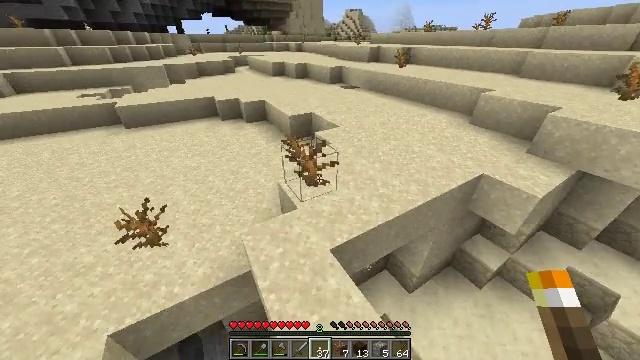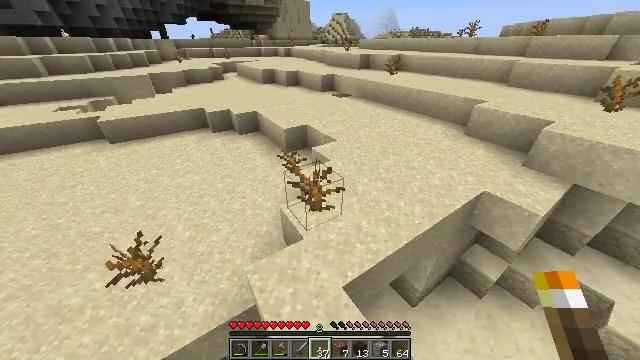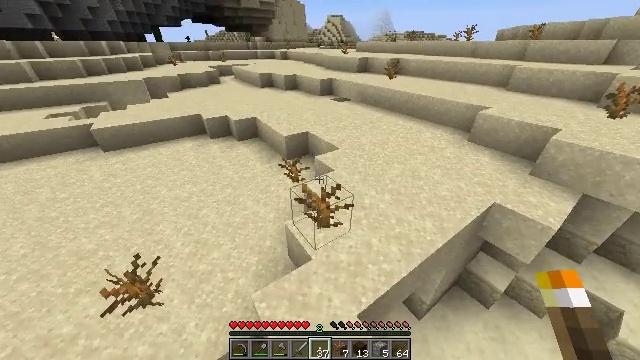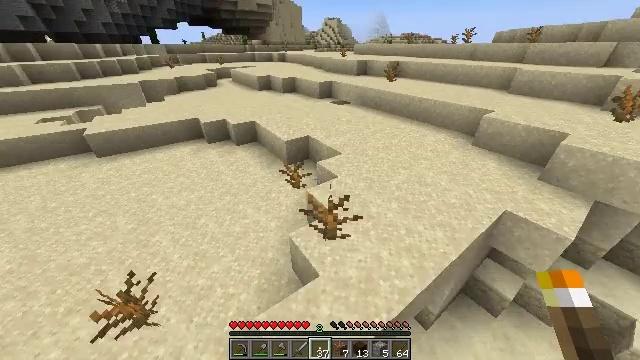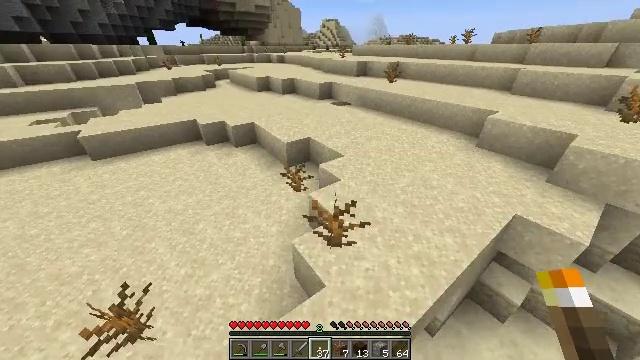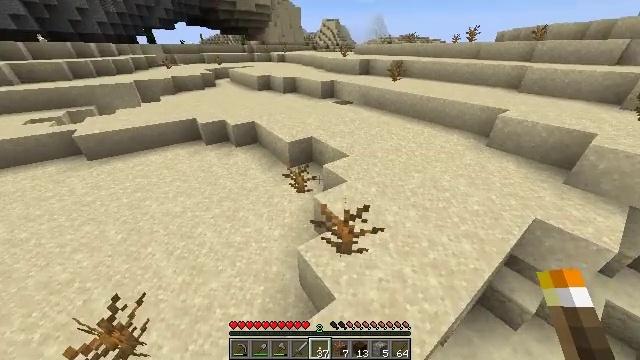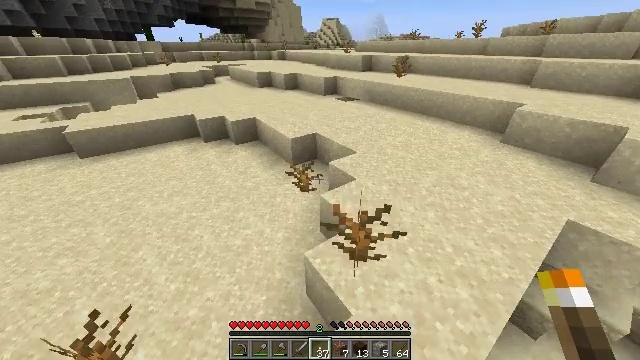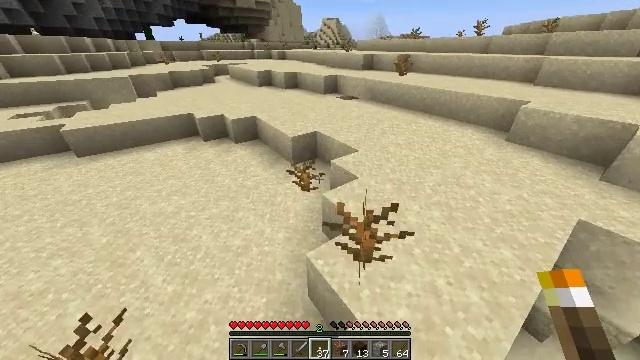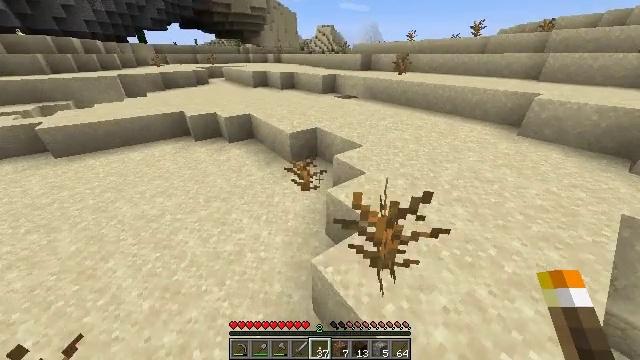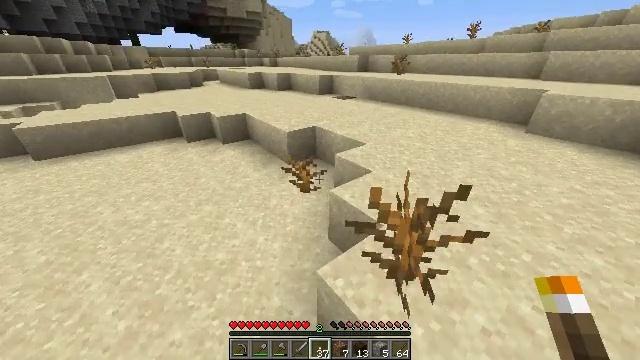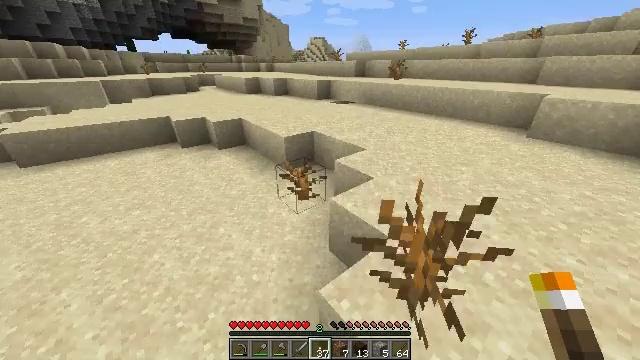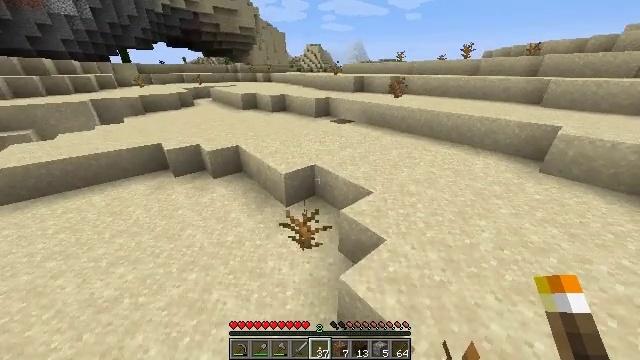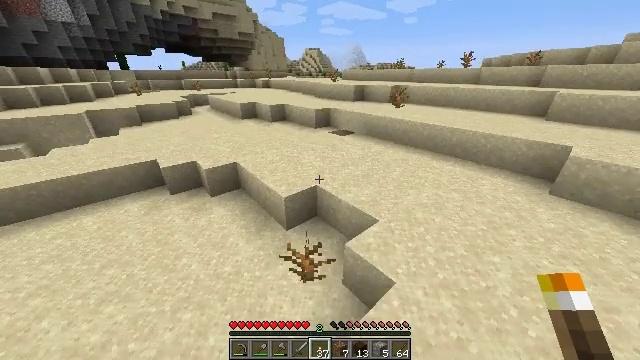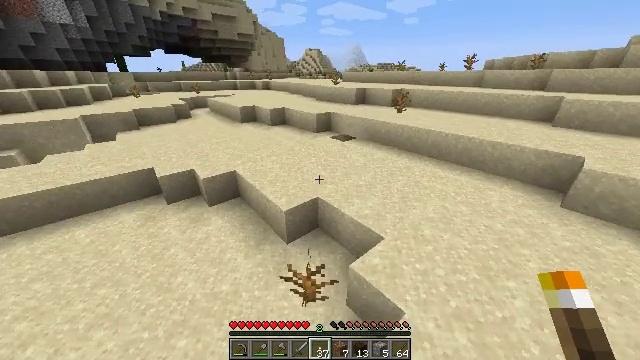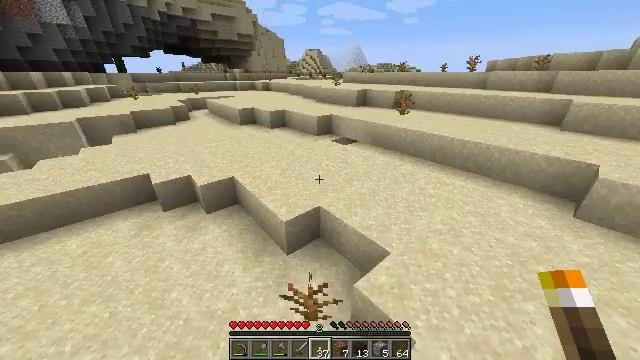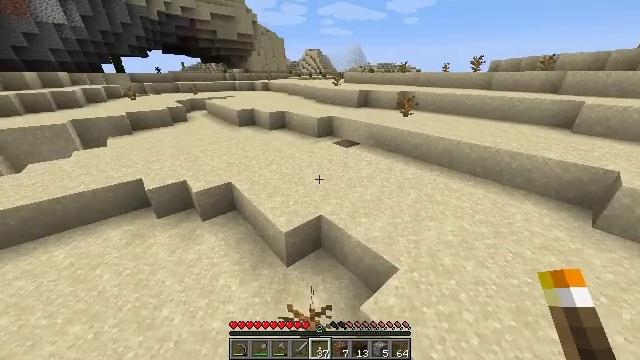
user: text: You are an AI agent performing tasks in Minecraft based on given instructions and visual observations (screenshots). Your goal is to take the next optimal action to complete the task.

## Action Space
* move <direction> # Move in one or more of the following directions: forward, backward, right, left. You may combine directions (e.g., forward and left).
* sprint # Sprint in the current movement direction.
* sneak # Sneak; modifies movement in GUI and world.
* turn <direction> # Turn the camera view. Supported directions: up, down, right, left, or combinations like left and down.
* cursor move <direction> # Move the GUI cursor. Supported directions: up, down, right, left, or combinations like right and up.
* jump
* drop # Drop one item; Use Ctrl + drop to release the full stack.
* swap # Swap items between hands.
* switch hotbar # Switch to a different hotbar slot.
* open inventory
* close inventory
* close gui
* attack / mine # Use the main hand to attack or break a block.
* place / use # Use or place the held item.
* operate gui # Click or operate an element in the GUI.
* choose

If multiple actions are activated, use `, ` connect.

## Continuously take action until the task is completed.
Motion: motion action
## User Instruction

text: Collect a hay block for crafting.
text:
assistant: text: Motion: move forward, sprint, turn right, jump
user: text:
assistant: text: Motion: move forward, sprint, turn right, jump
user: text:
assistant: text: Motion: move forward, sprint, jump
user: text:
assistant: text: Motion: move forward, sprint, jump
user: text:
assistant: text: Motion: move forward, sprint, jump
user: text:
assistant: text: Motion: move forward, sprint, jump
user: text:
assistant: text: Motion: move forward, sprint, jump
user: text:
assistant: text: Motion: move forward, sprint, turn right and up, jump
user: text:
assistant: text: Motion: move forward, sprint, turn right and up, jump
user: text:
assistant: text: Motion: move forward, sprint, turn up, jump
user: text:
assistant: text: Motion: move forward, sprint, turn up, jump
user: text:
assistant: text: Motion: move forward, sprint, jump
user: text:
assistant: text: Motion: move forward, sprint, jump
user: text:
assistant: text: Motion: move forward, sprint, jump
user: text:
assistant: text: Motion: move forward, sprint, jump
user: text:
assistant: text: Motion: move forward, sprint, jump
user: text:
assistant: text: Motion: move forward, sprint, jump
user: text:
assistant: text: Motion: move forward, sprint, jump
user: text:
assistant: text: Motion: move forward, sprint, jump
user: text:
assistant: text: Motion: move forward, sprint, jump
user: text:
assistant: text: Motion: move forward, sprint, jump
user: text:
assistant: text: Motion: move forward, sprint, jump
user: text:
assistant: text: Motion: move forward, sprint, jump
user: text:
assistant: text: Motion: move forward, sprint, jump
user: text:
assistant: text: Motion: move forward, sprint, turn right, jump
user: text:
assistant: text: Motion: move forward, sprint, turn right, jump
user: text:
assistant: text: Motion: move forward, sprint, turn right, jump
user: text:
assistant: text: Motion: move forward, sprint, turn right, jump
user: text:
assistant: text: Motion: move forward, sprint, jump
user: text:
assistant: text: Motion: move forward, sprint, jump